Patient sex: M
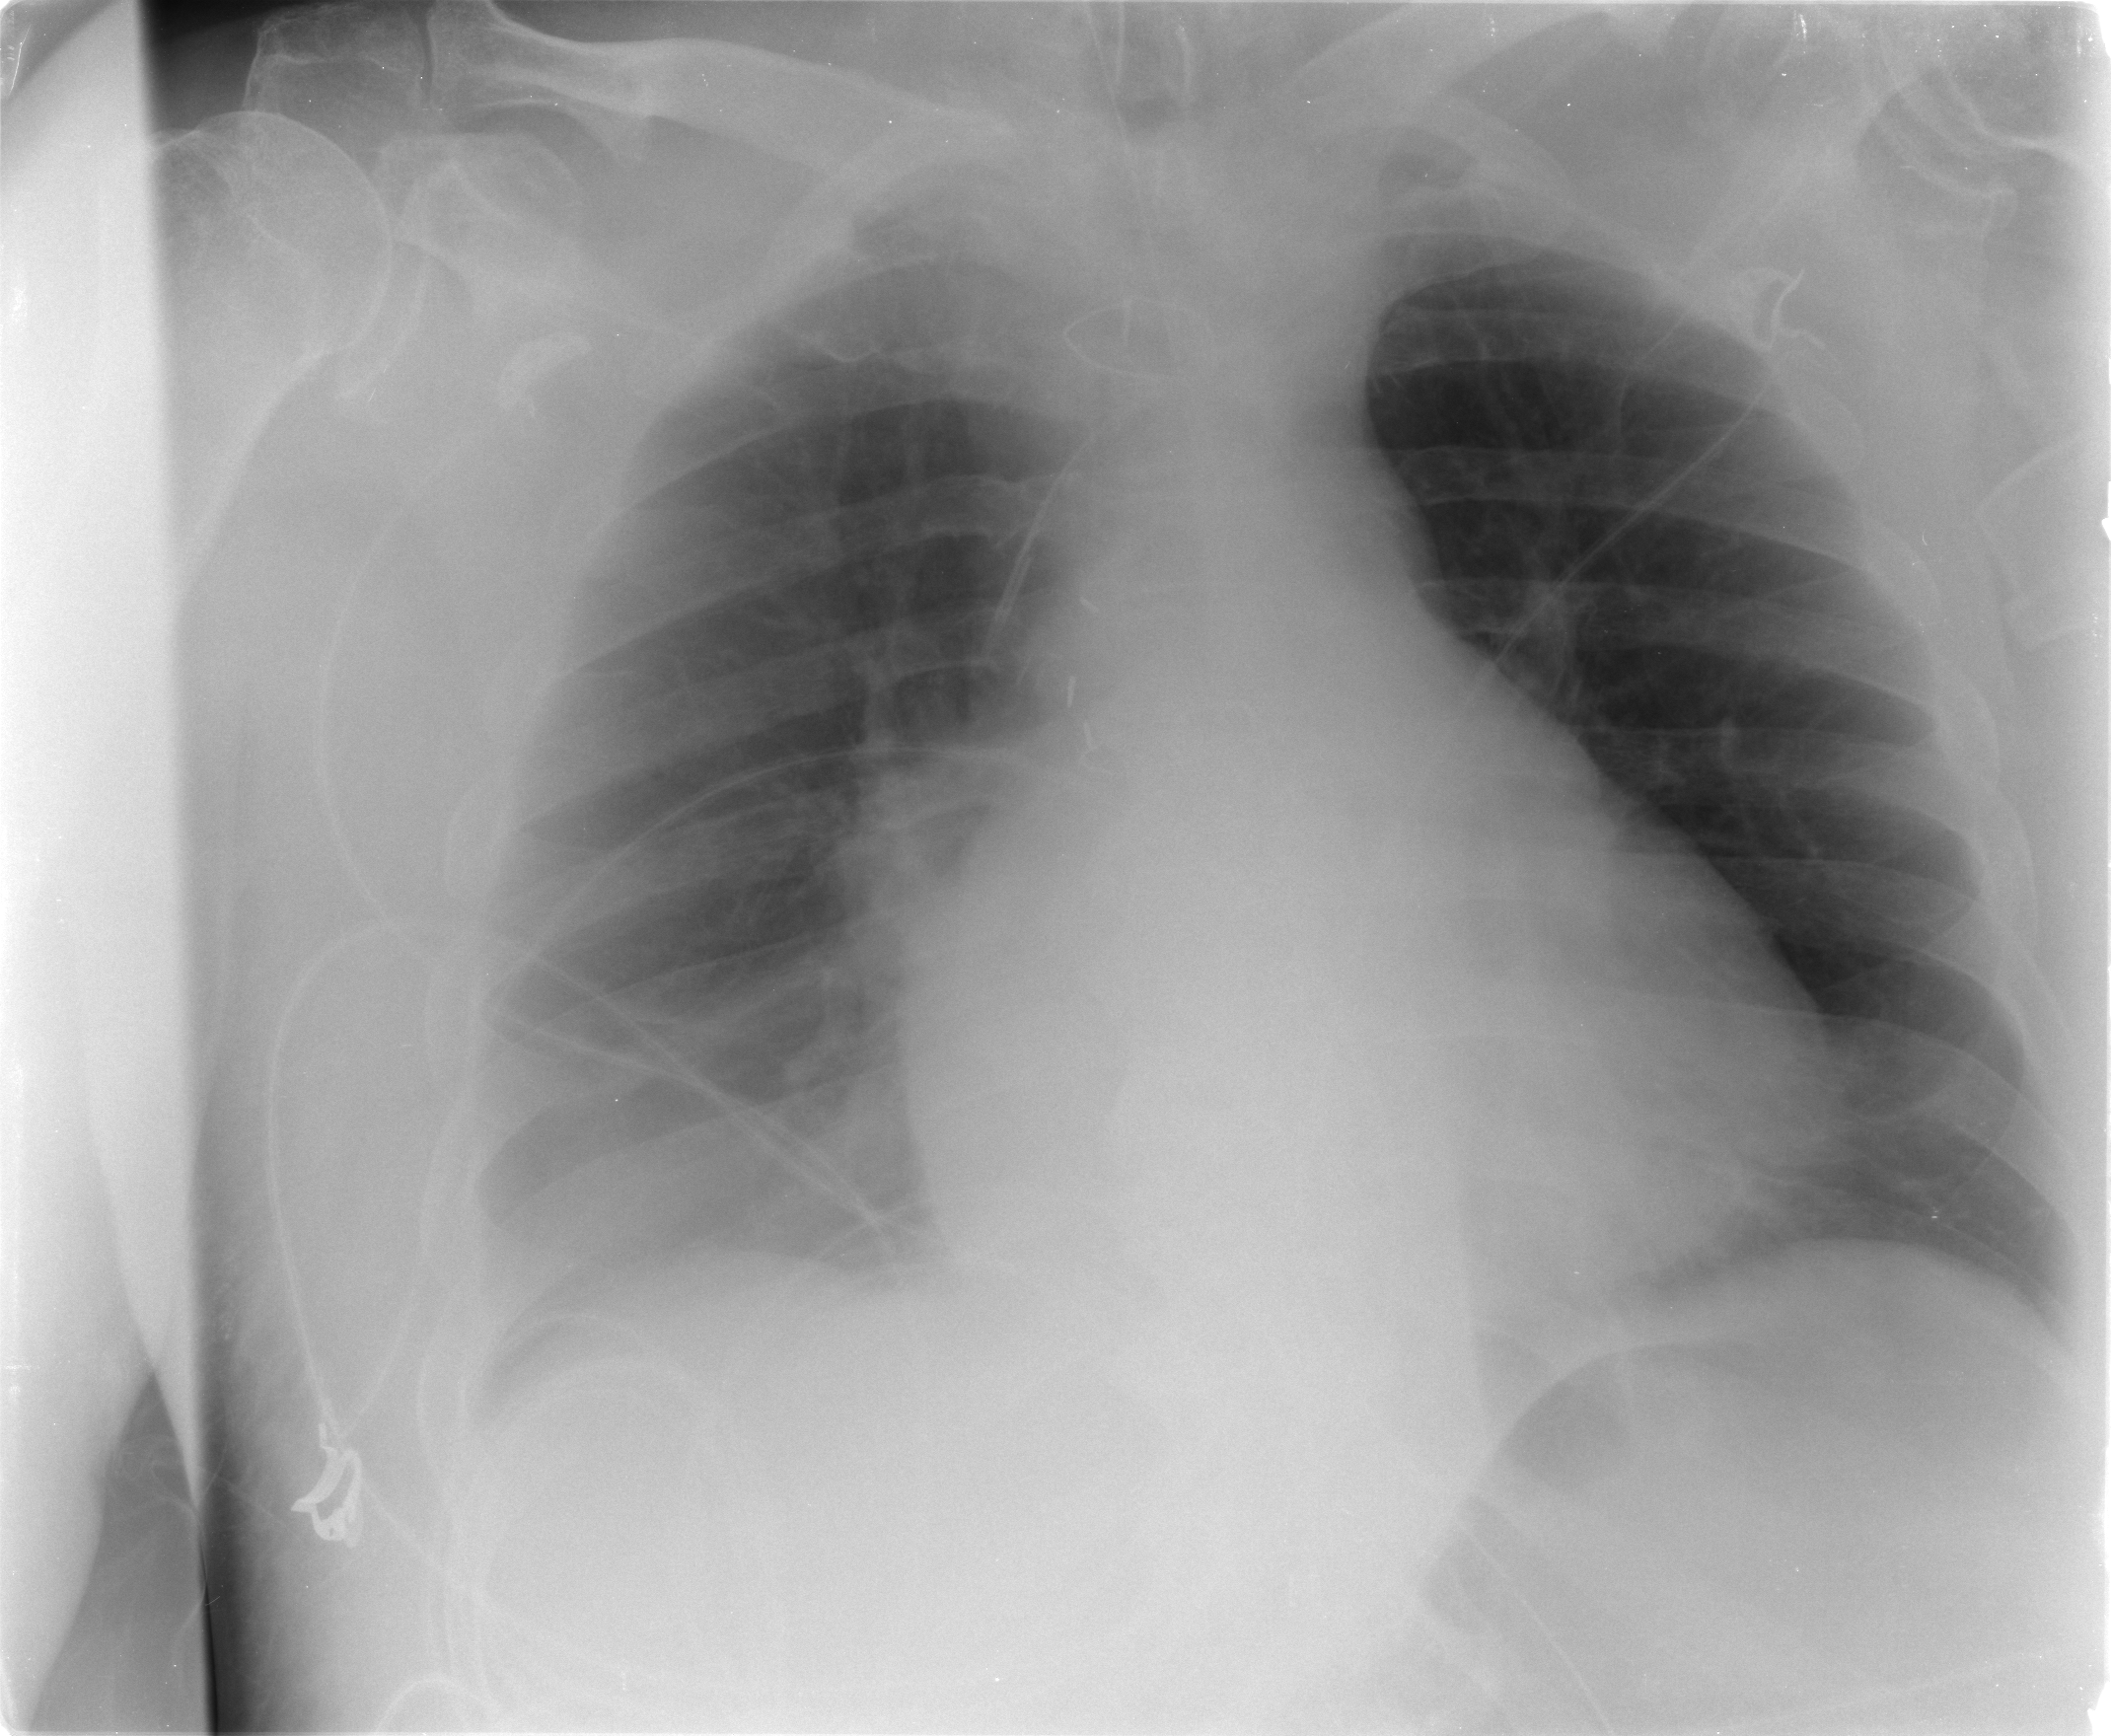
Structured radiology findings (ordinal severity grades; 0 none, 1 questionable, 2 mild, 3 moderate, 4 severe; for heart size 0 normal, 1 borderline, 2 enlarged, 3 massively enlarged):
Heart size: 2
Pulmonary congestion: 1
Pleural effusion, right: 2
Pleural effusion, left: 0
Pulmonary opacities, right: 1
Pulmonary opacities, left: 0
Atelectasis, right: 2
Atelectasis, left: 1